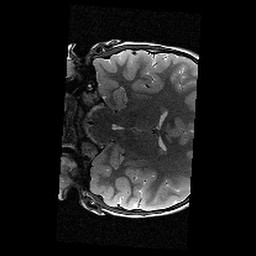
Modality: T2w
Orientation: coronal
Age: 11
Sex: female
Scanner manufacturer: siemens
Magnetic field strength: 3 T
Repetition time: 9.23 s
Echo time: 0.067 s